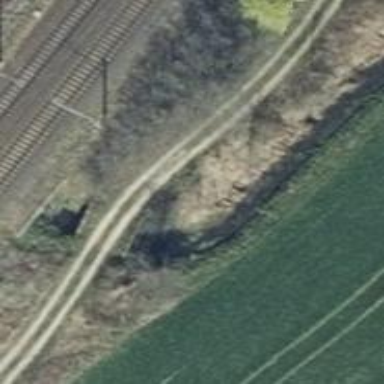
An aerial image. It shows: Dirt track bridge with grade2 track type.